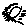
Label: sun